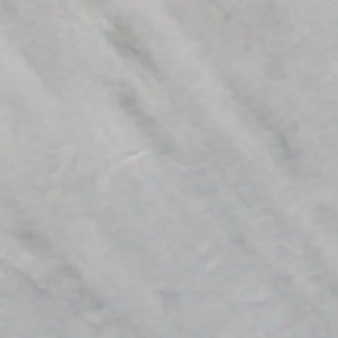
Label: other